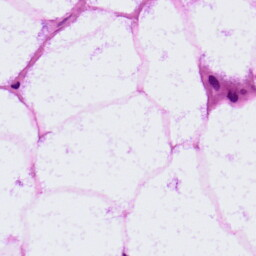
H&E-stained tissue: LymphNode